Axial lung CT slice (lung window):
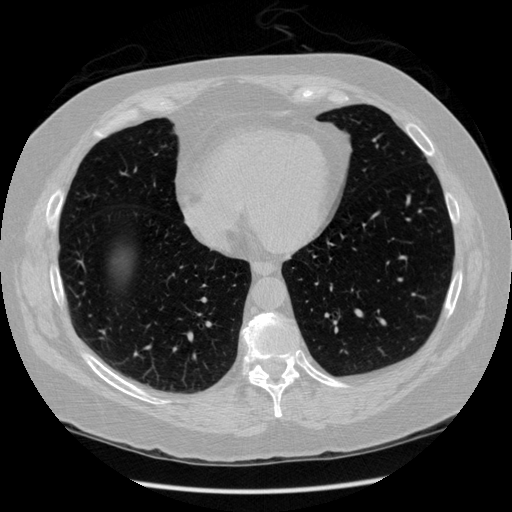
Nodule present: no